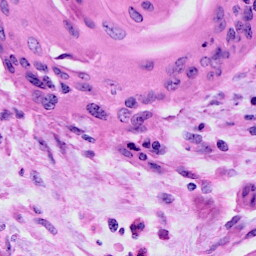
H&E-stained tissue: Cervix